Question: I am new to iOS and trying to implement Facebook SDK in a project using AppGuru Facebook integration in Swift tutorial. But I am facing this linker command error while building my app:
> error is framework not found Bolts for architecture x84_64(linker command failed with exit code 1)
Here is a screenshot:

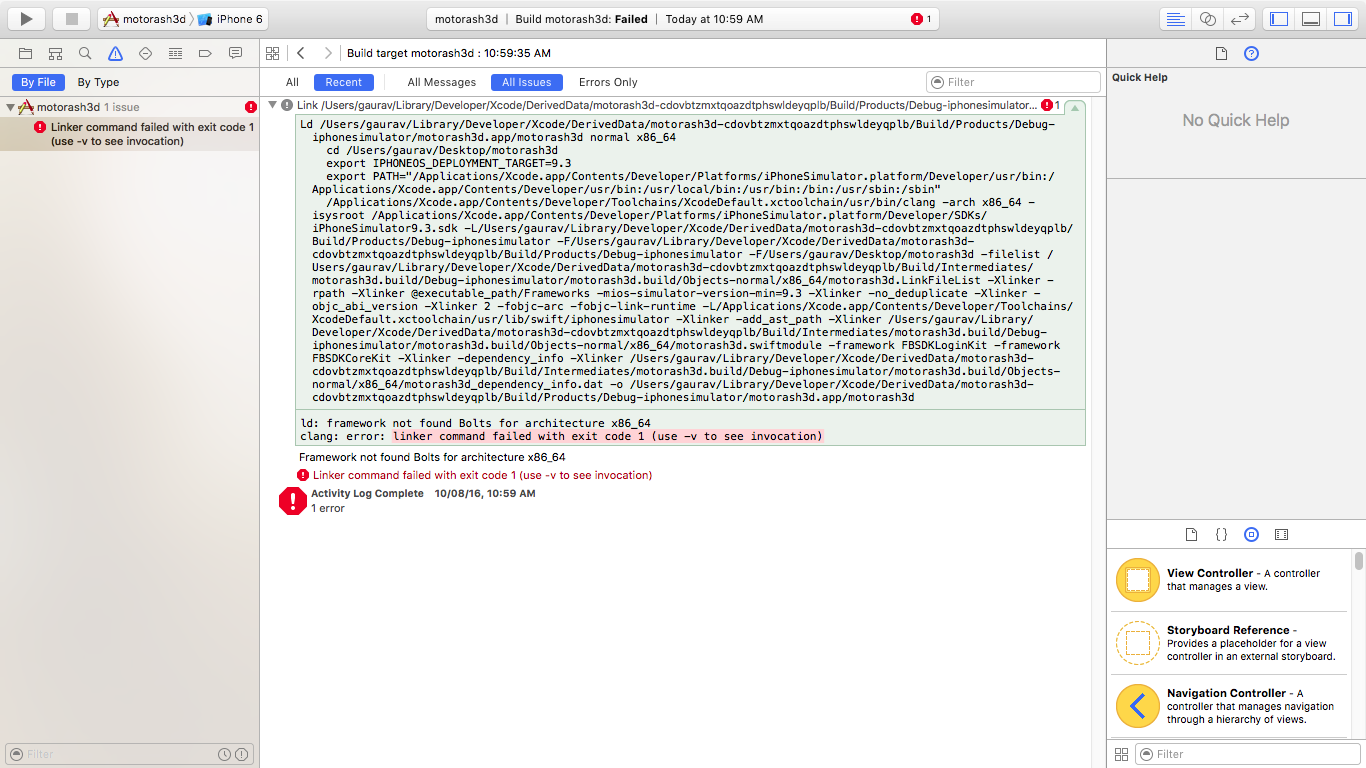
Answer: Download demo project with facebook login from below URL. you have to configure your facebook app id.
<URL>
You have to import this 3 frameworks in your project.
- <URL>
<URL>
---
Also check, bolts, core and login kit of facebook has to be in build phase -> Link binary with libraries
<URL>